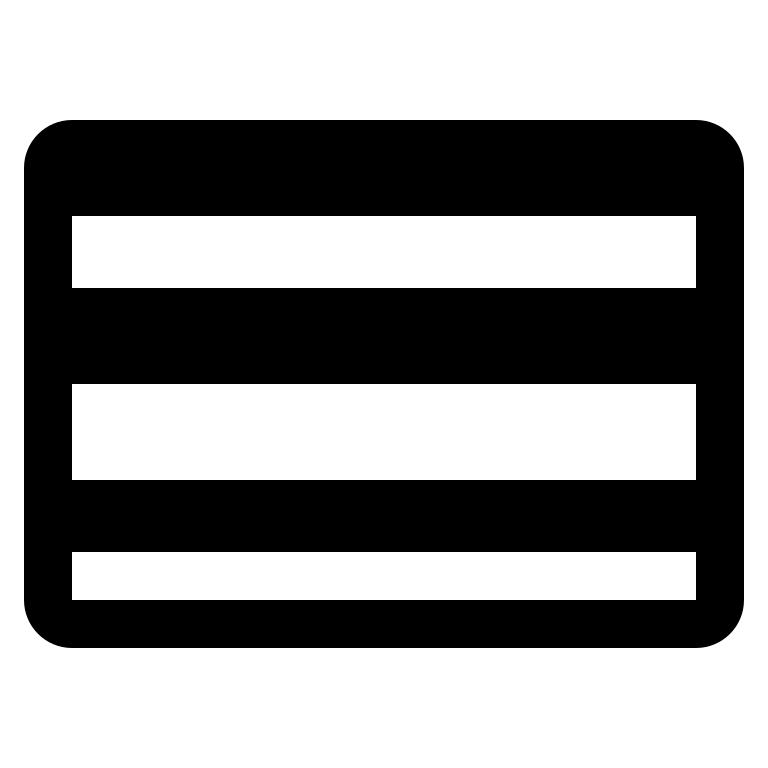
rainbow flag high contrast